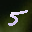
Label: 5